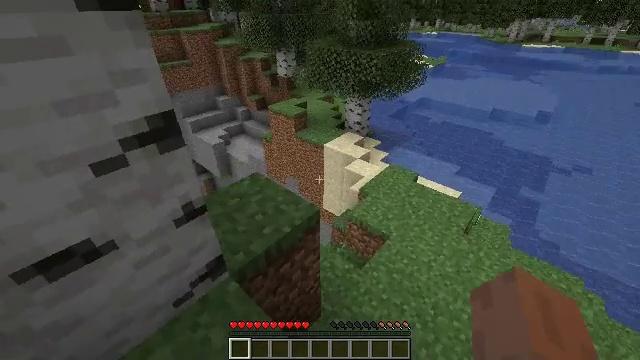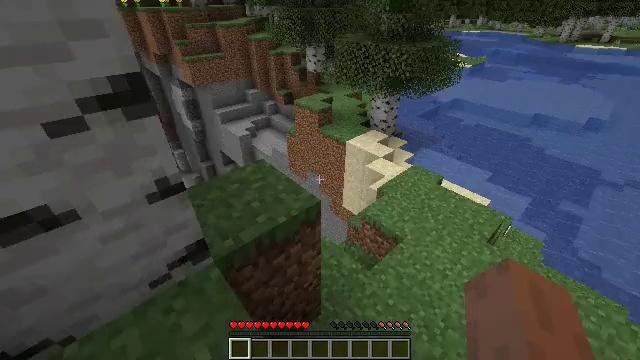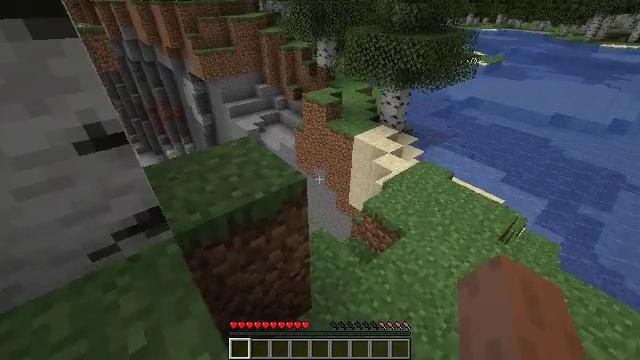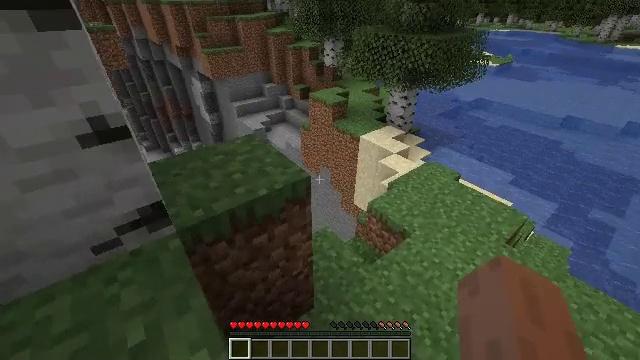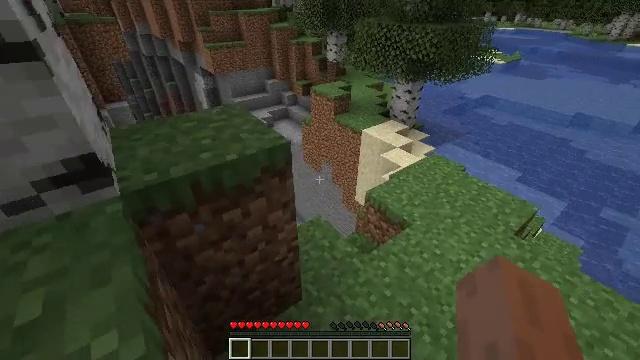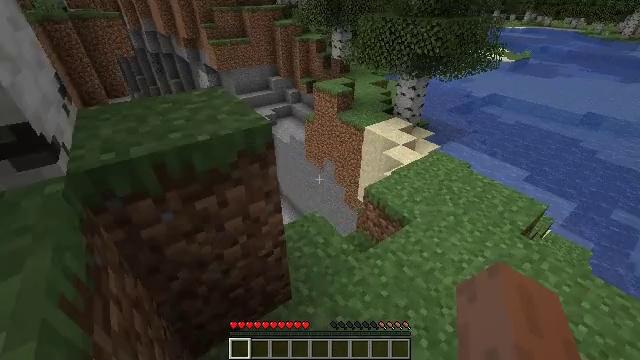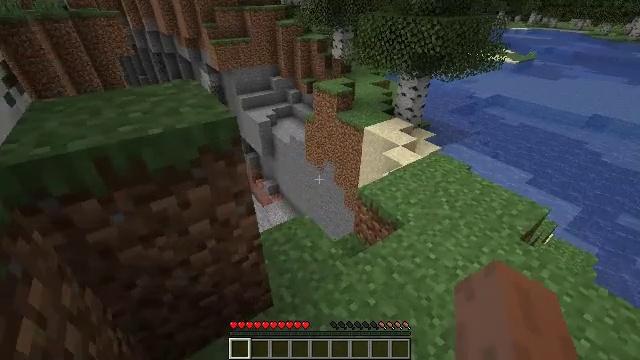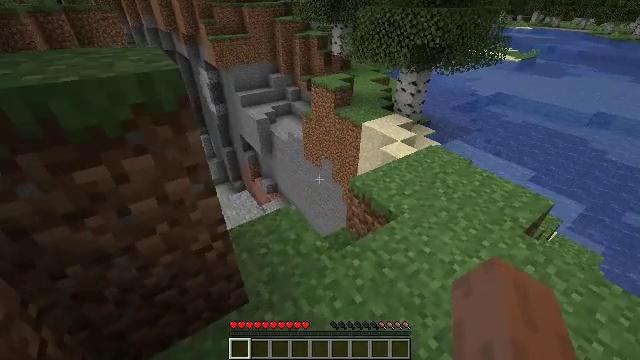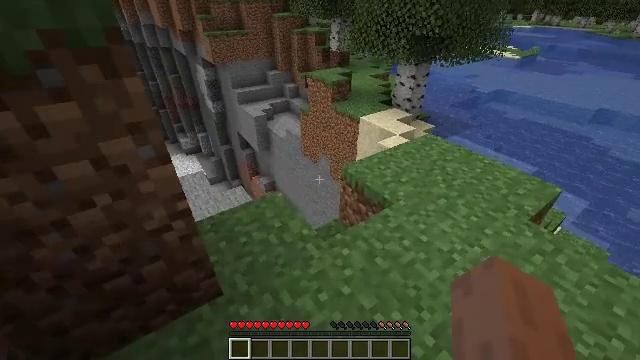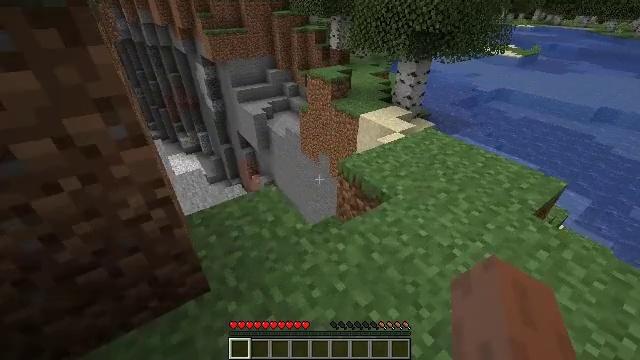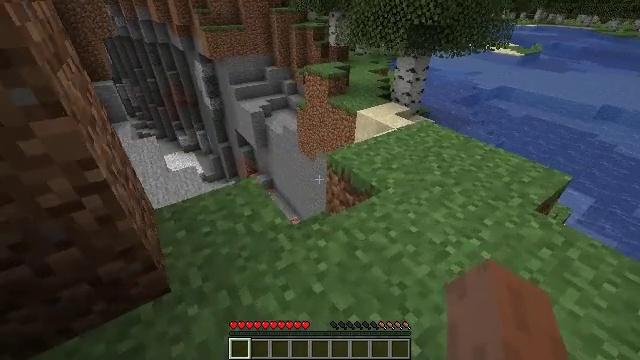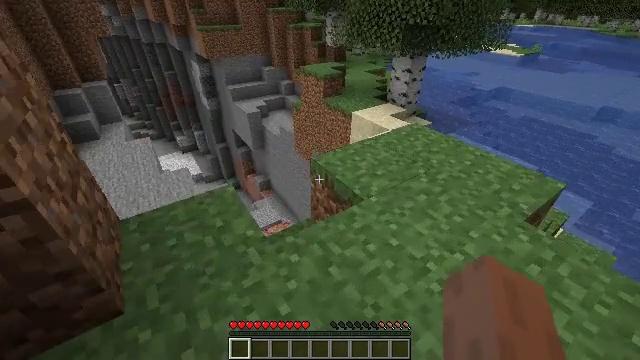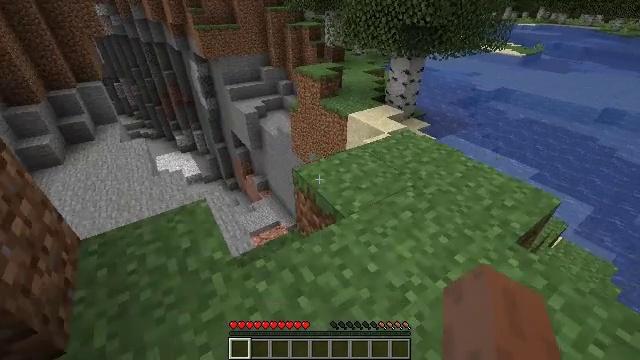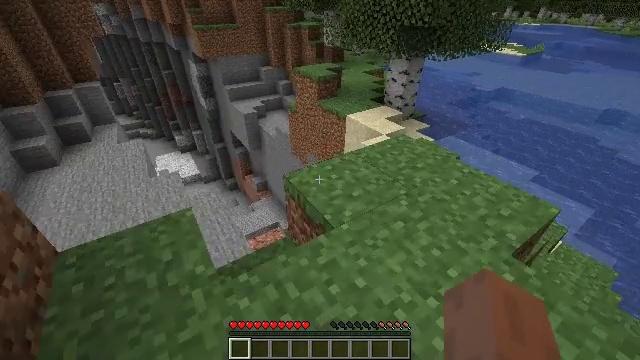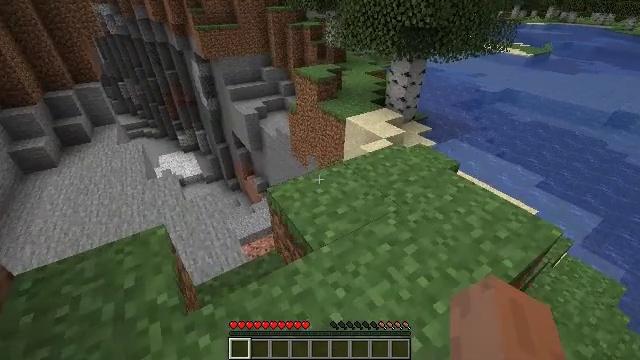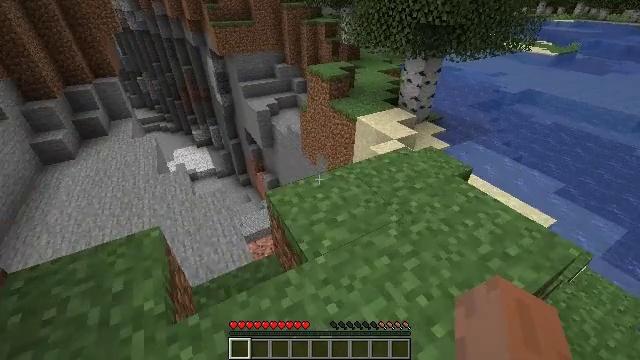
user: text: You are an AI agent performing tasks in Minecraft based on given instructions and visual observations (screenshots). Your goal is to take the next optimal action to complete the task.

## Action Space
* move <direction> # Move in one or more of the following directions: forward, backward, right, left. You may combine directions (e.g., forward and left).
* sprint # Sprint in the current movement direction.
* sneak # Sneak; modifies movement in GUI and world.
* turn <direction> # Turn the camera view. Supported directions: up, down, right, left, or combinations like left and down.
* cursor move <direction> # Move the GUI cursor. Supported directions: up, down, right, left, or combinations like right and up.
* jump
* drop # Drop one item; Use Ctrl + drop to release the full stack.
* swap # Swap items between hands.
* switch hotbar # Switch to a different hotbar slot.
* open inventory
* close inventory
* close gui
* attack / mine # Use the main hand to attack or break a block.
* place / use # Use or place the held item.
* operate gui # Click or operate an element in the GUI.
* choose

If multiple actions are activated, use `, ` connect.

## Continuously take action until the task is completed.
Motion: motion action
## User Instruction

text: Harvest the peony for decoration.
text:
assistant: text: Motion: move forward and move right, turn left
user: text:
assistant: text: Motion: move forward and move right, turn left
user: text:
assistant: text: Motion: move forward and move right, turn left
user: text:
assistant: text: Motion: move forward and move right, turn left
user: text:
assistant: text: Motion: move forward and move right, turn left
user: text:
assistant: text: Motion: move forward and move right
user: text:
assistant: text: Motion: move forward and move right
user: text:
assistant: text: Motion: move forward and move right
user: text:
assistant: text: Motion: move forward and move right
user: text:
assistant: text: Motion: move forward and move right
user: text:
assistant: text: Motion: move forward and move right
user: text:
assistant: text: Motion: move forward and move right
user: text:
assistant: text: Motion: move forward and move right
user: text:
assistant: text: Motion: move forward and move right, turn left
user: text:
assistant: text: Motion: move forward and move right, turn left
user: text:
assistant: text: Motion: move forward and move right, turn left
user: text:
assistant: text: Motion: move forward and move right, turn left and down
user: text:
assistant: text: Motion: move forward and move right, turn left and down
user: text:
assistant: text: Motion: move forward and move right, turn left and down
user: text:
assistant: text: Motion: move forward and move right, turn left
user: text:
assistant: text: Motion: move forward and move right, turn left
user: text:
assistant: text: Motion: move forward and move right
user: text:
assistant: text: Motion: move forward and move right
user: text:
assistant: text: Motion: move forward and move right
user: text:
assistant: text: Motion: move forward and move right
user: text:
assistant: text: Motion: move forward and move right
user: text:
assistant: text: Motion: move forward and move right
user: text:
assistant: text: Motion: move forward and move right
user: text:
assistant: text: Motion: move forward and move right
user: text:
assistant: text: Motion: move forward and move right